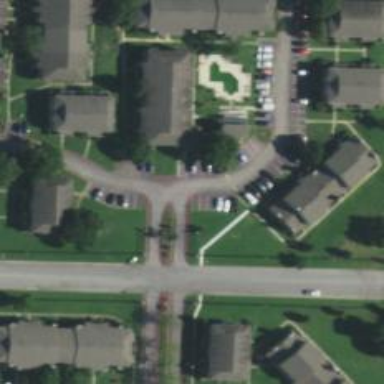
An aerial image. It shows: Asphalt road designated as living street.